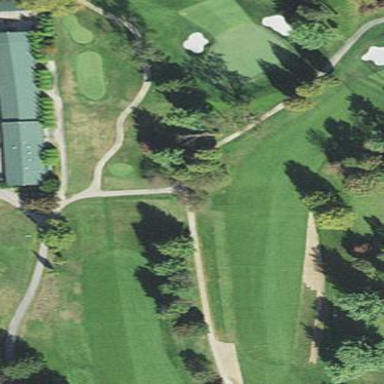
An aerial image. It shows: Golf fairway in the image.